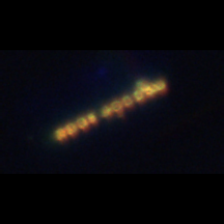
Taxon: Skeletonema
Group: Diatoms